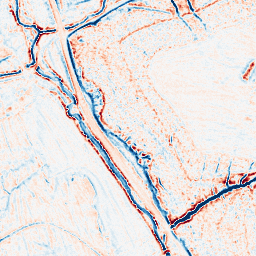
Category: edge_preserving
Decomposition family: bilateral
Decomposition parameters: d: 9
sigma_color: 100
sigma_space: 75
Upsampling method: sinc_blackman
Upsampling parameters: scale: 2
kernel_size: 8
Upsampling scale: 2